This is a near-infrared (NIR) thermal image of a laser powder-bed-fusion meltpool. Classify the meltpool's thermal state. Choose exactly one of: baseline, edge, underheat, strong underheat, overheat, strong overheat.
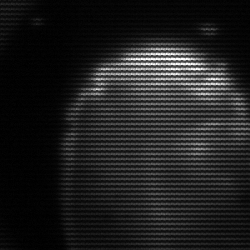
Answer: edge